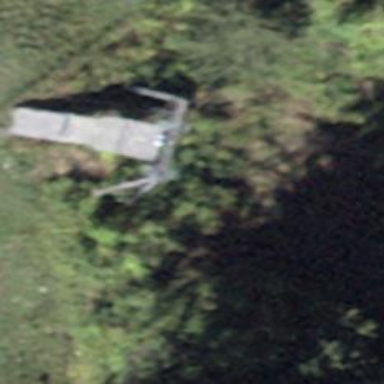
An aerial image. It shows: Cable car.